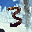
Label: 3